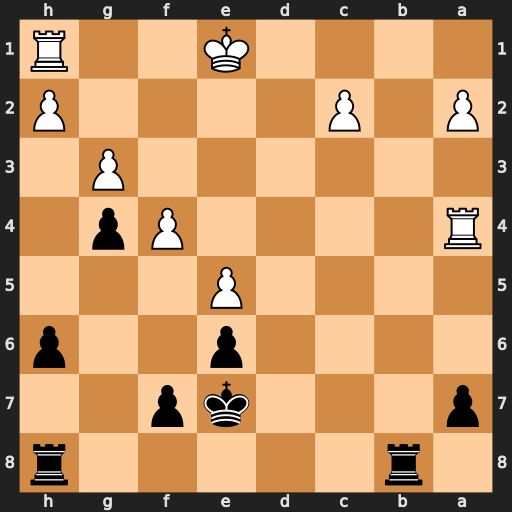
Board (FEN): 1r5r/p3kp2/4p2p/4P3/R4Pp1/6P1/P1P4P/4K2R
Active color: b
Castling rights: K
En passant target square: -
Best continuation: Rb1+ Kf2 Rxh1 Rxa7+ Kf8